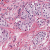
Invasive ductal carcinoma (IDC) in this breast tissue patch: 1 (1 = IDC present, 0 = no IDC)